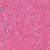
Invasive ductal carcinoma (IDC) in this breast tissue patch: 0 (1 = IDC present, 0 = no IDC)